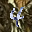
Label: 4